二年级 · 算术
填表。(从左到右依次填写)

| 被除数 | 72 | 56 | 42 | 45 | 63 | 27 | 54 | 18 |
| :---: | :---: | :---: | :---: | :---: | :---: | :---: | :---: | :---: |
| 除数 | 8 | 7 | 7 | 5 | 9 | 3 | 9 | 2 |
| 商 | $(\quad)$ | $(\quad)$ | $(\quad)$ | $(\quad)$ | $(\quad)$ | $(\quad)$ | $(\quad)$ | $(\quad)$ |
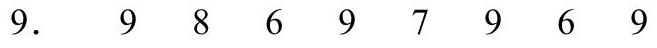
答案:
解析: